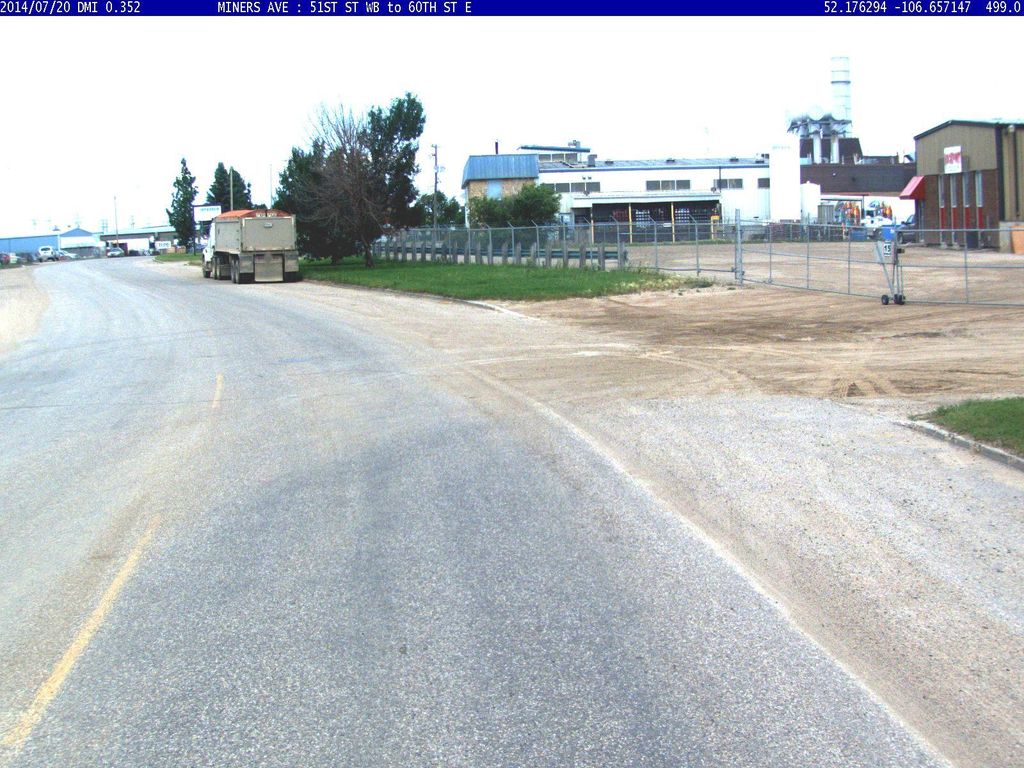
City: saskatoon